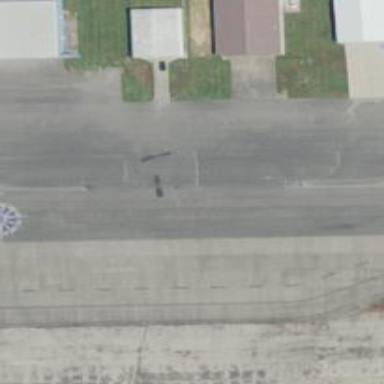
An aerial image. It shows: Asphalt taxiway in the airport.